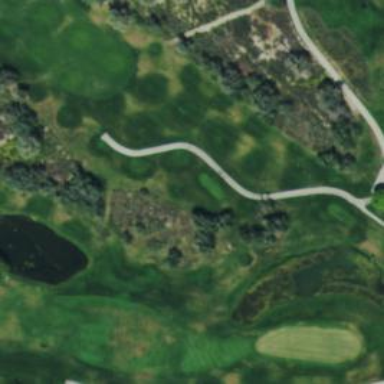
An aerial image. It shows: Golf tee.